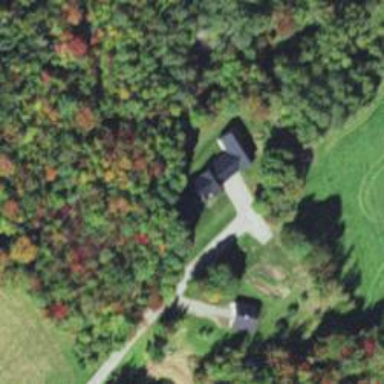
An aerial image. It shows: Simple house.